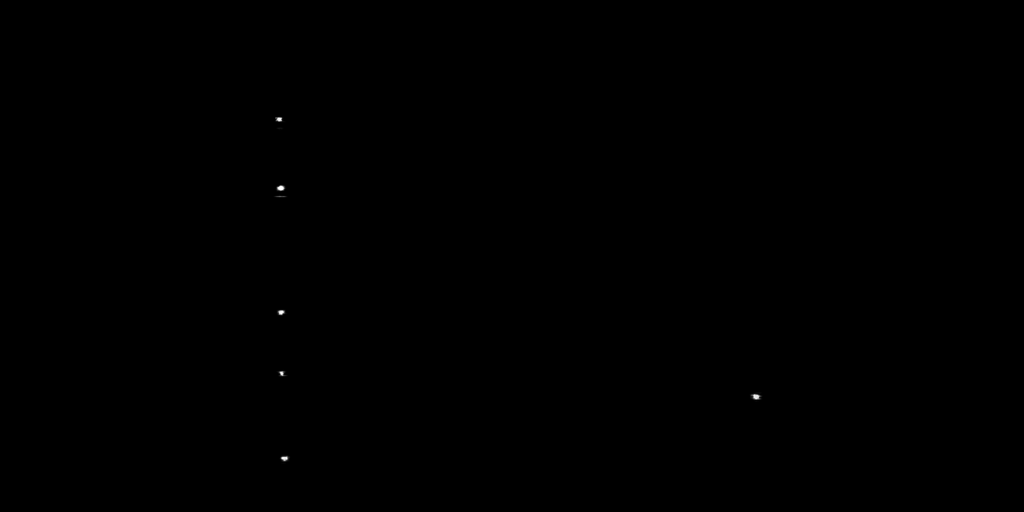
Texture map type: Metalness